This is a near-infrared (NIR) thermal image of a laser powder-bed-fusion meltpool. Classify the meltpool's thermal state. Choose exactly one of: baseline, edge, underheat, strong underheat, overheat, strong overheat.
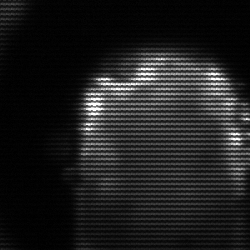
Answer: baseline